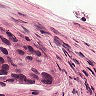
Metastatic tissue present: yes